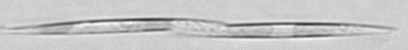
Label: Pseudo-nitzschia